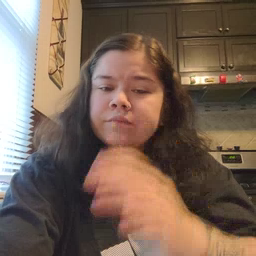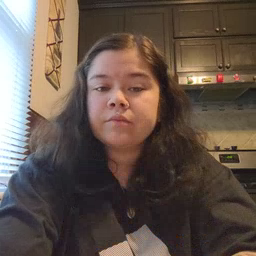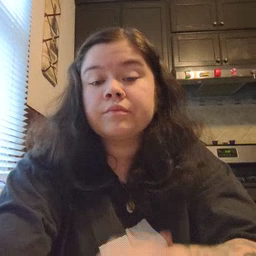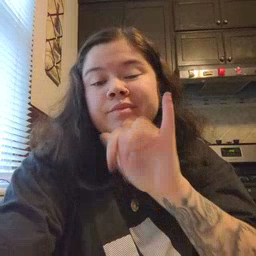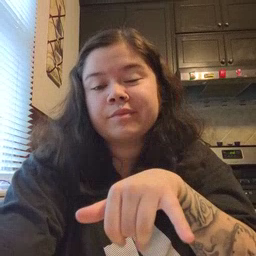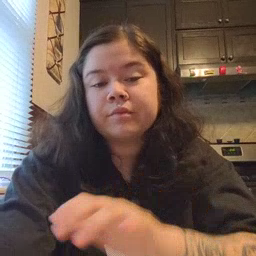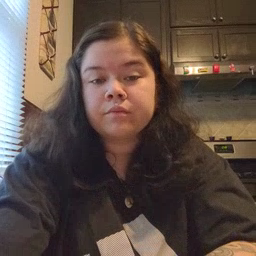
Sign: that